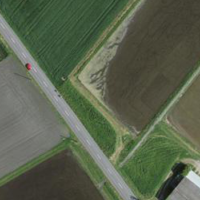
EUNIS habitat code: 52
Species observed at this site:
Charadrius hiaticula
Alauda arvensis
Linaria cannabina
Chloris chloris
Tringa glareola
Pica pica
Phoenicurus ochruros
Garrulus glandarius
Passer domesticus
Passer montanus